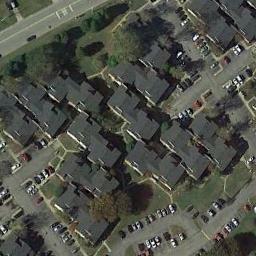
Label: dense_residential